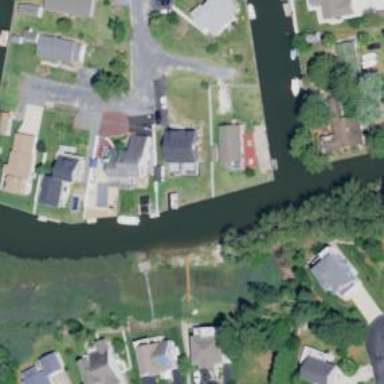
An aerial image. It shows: Canal.